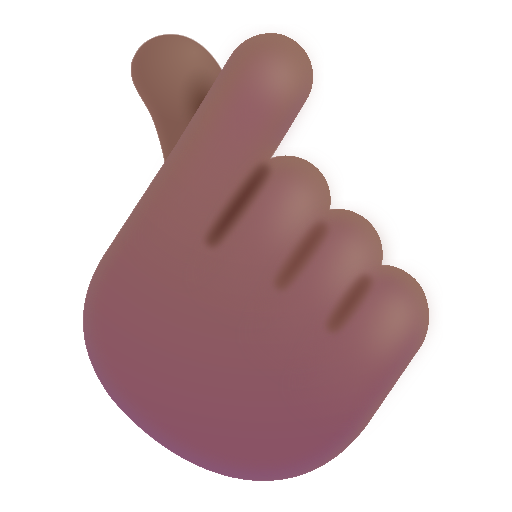
hand with index finger and thumb crossed color  dark